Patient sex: F
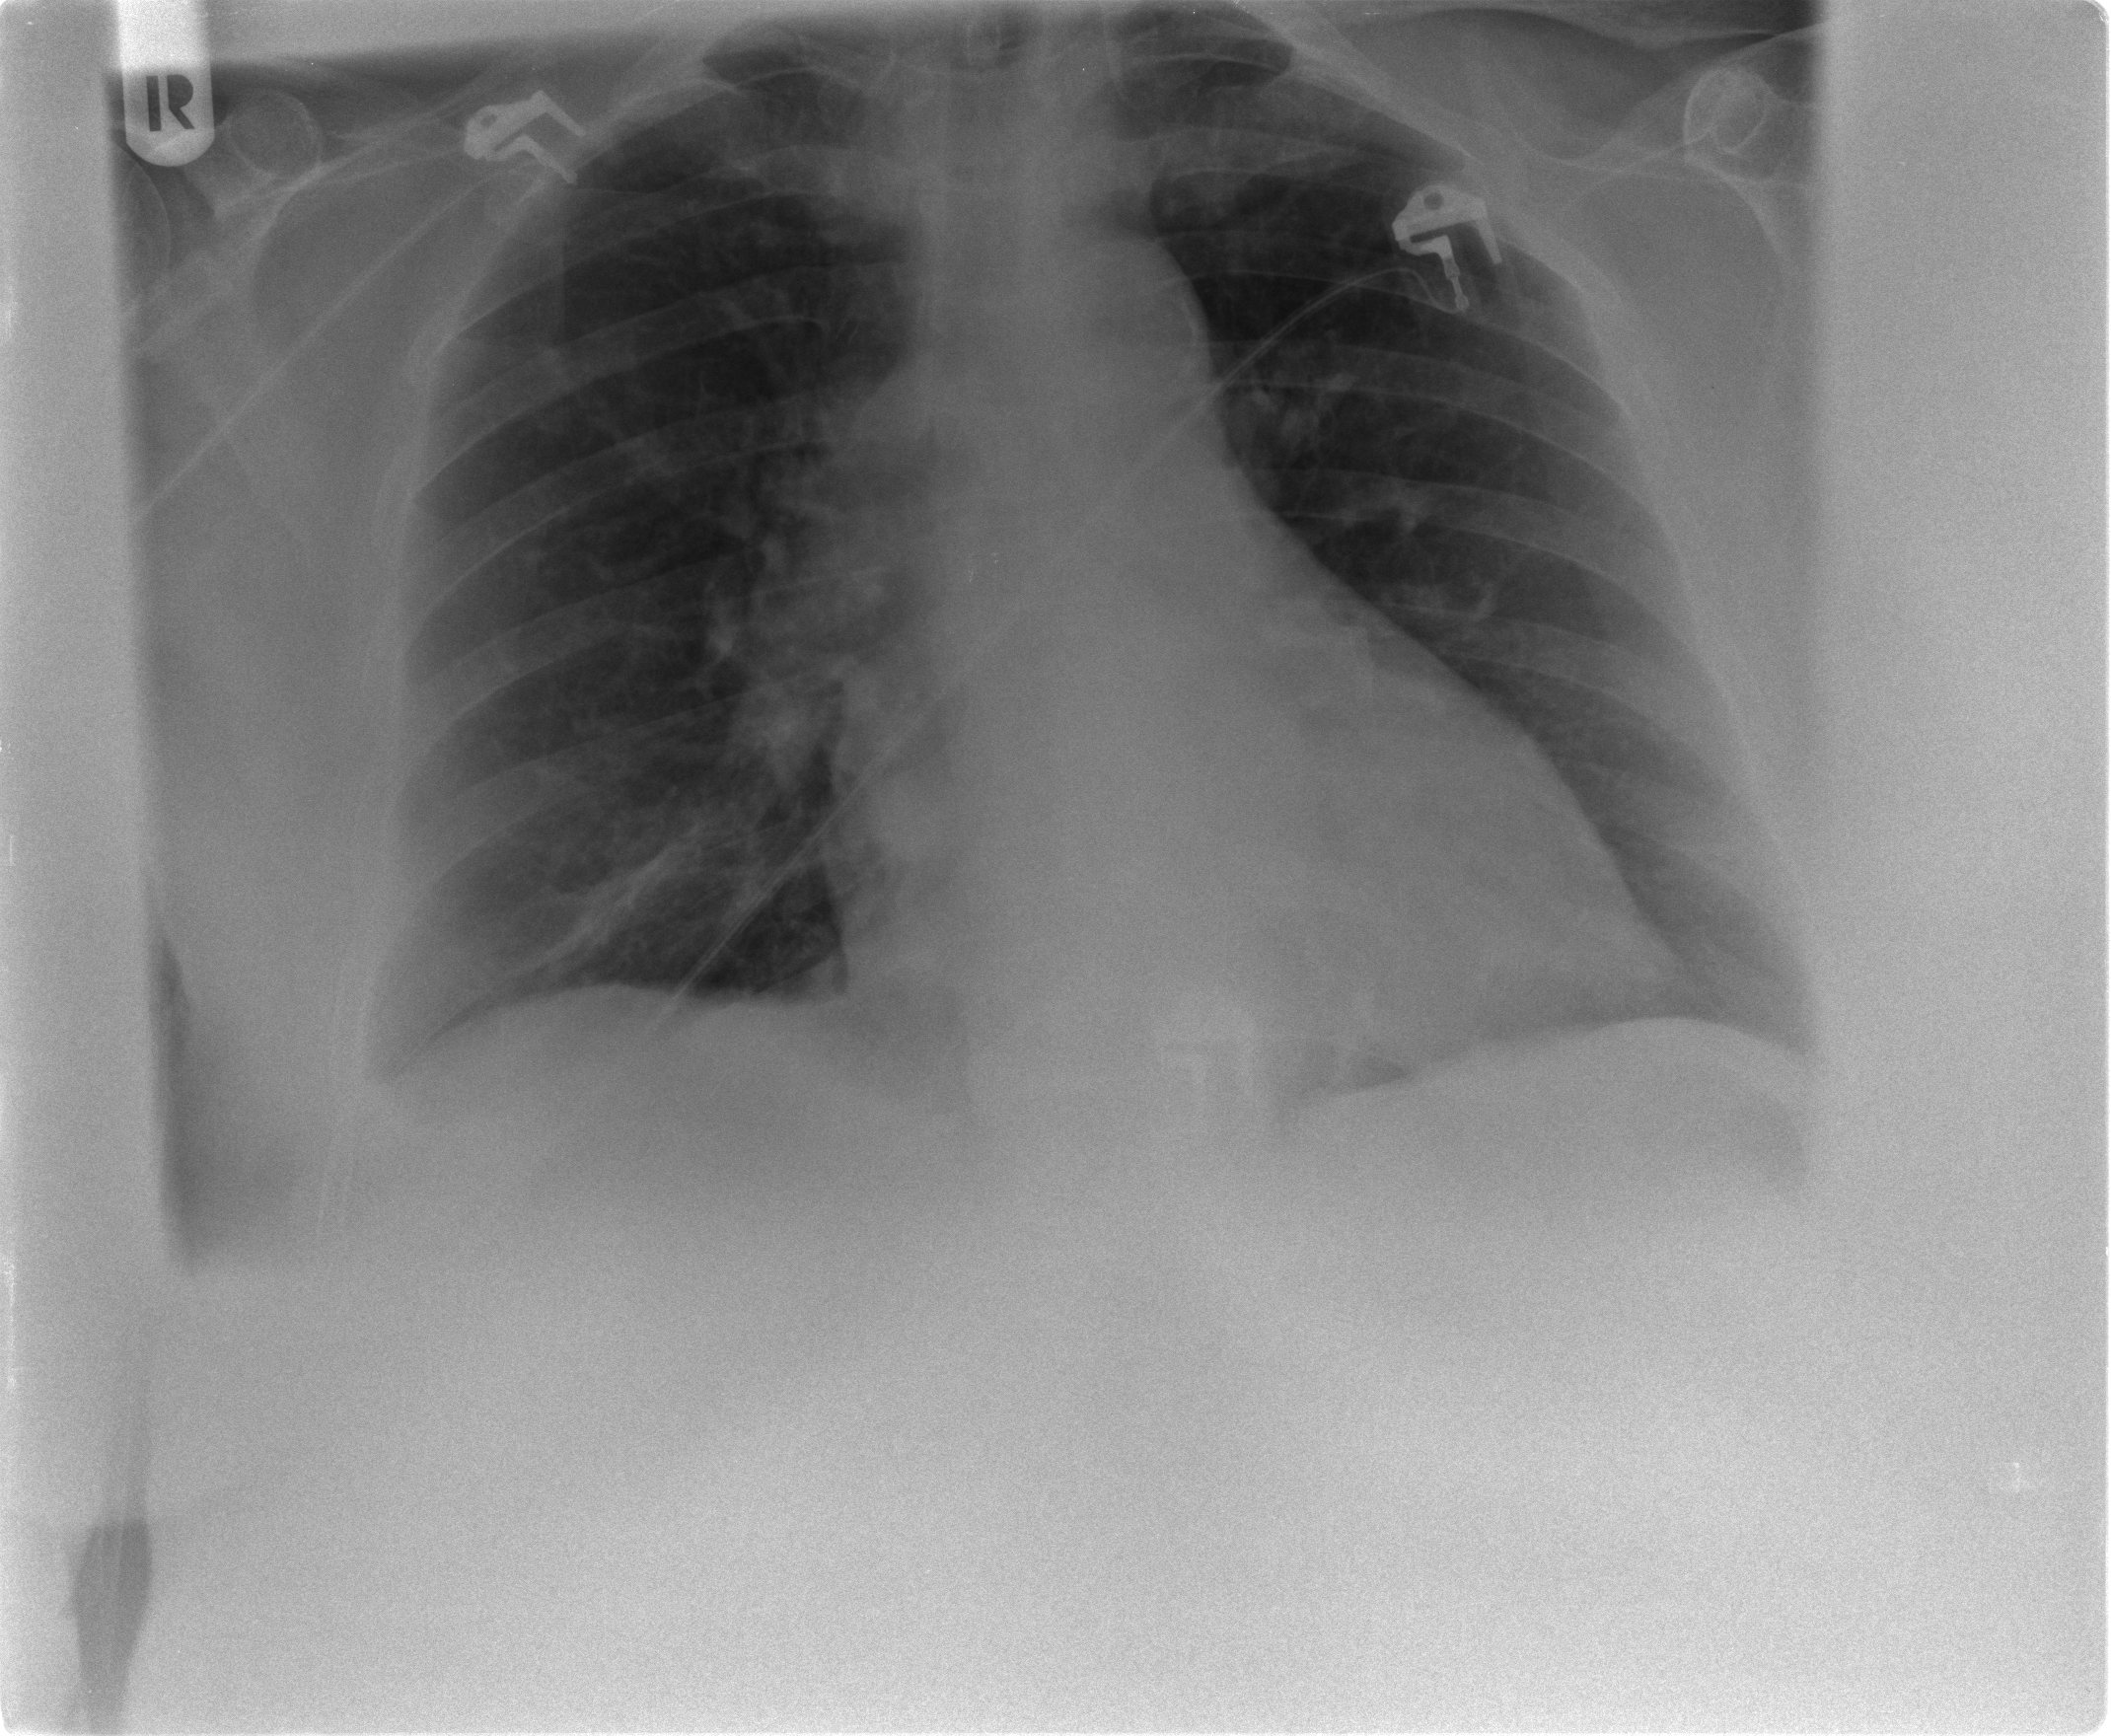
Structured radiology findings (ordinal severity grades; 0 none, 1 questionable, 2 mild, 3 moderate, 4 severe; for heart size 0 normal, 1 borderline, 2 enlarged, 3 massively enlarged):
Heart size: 0
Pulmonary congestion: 0
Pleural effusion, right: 0
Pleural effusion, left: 0
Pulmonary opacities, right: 0
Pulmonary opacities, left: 0
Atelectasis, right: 2
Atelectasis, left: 0